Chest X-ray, PA view. Patient: 47 years old, sex M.
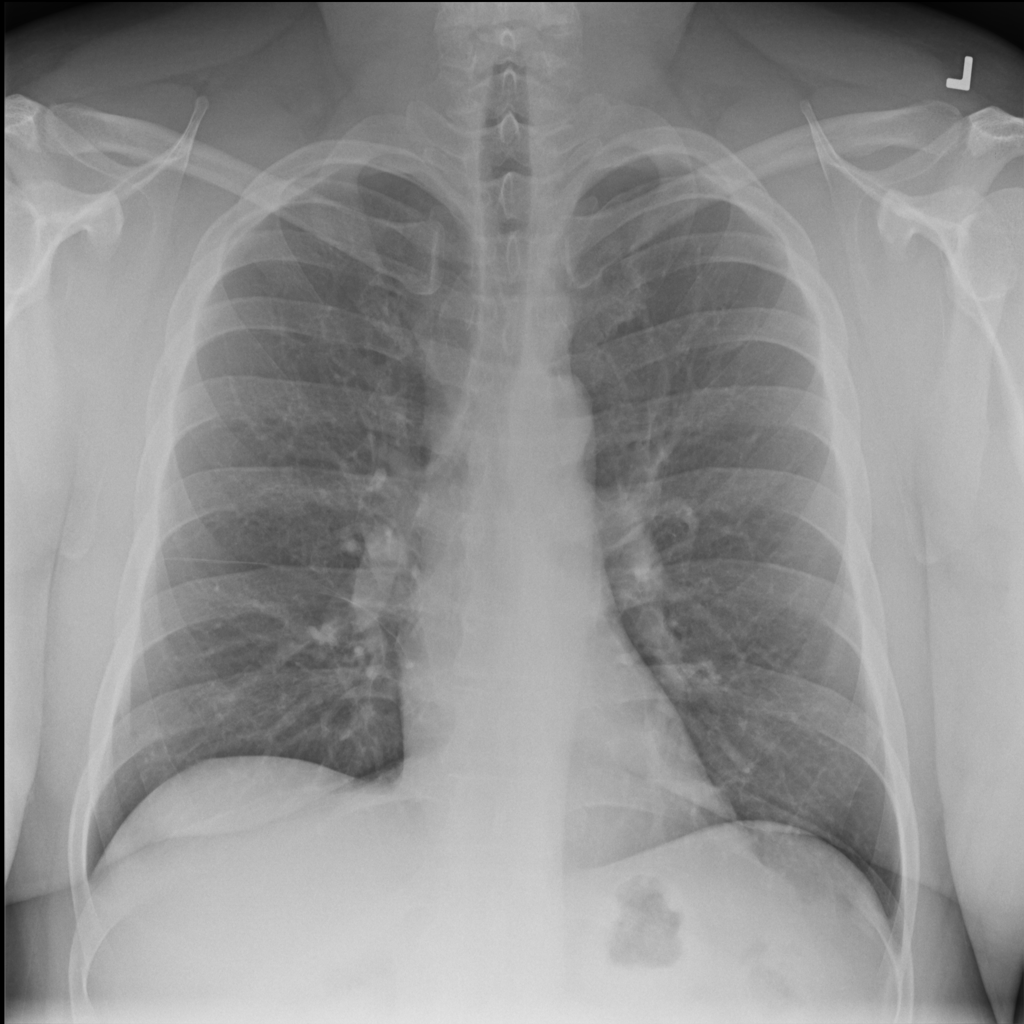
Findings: No Finding